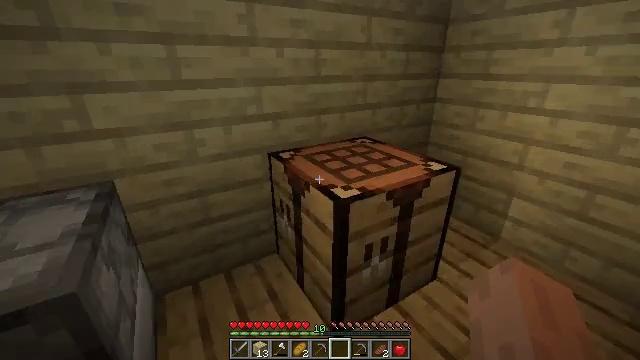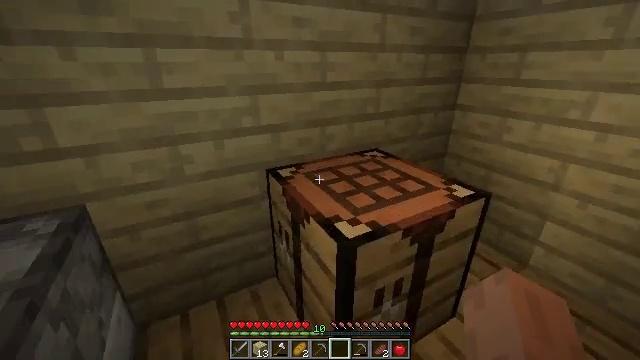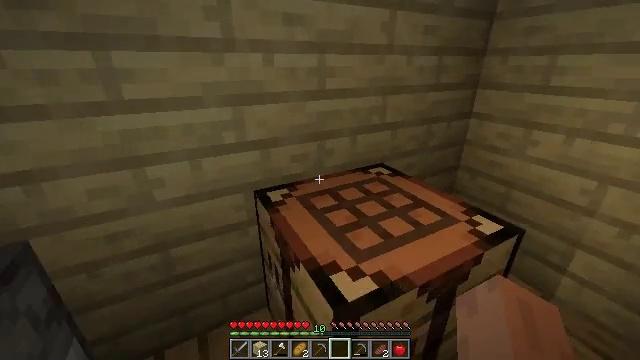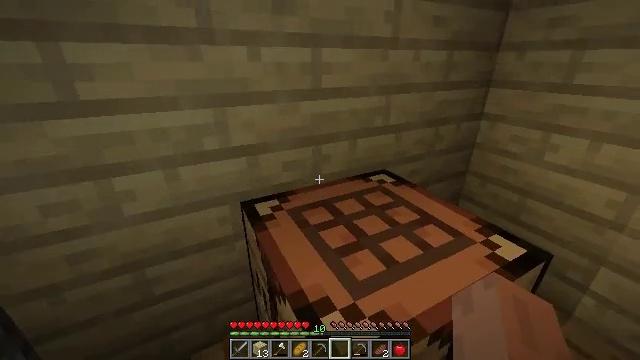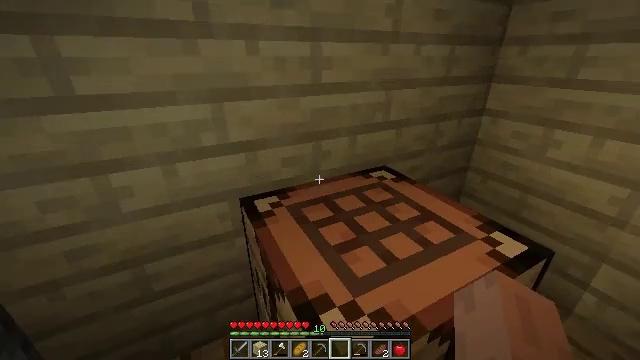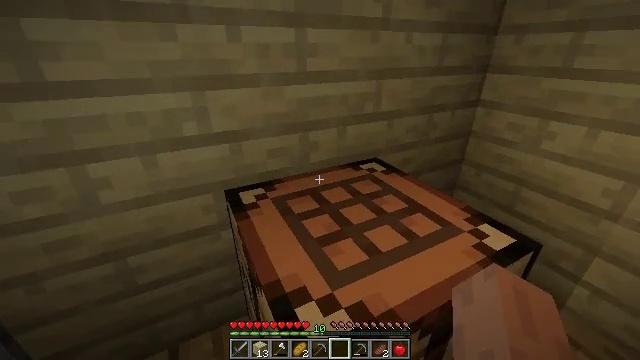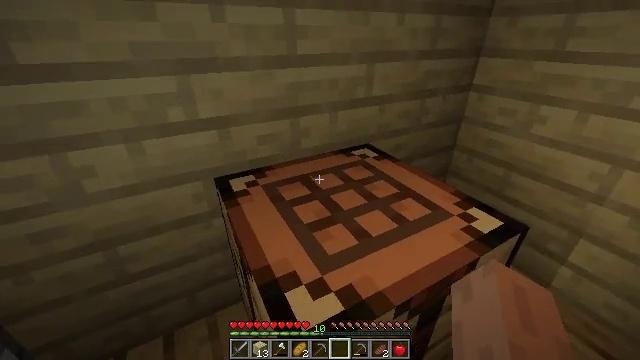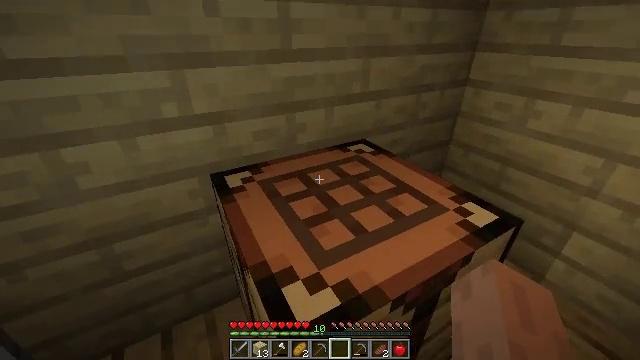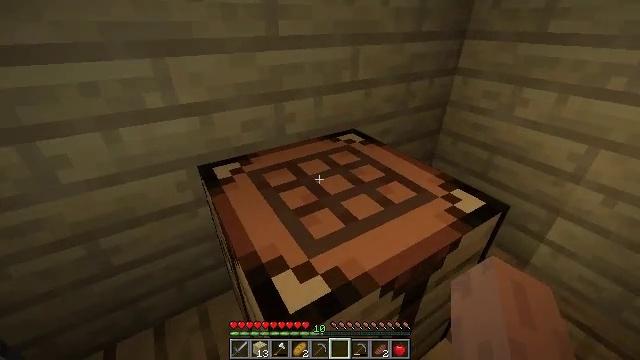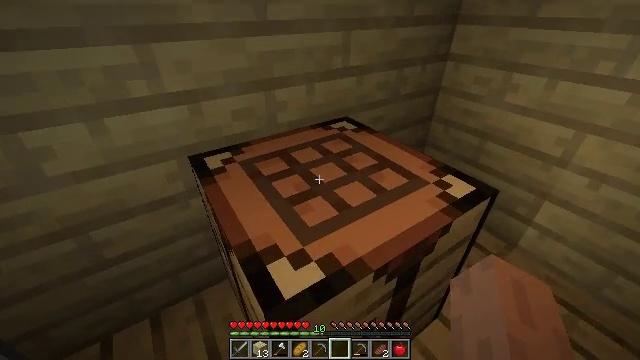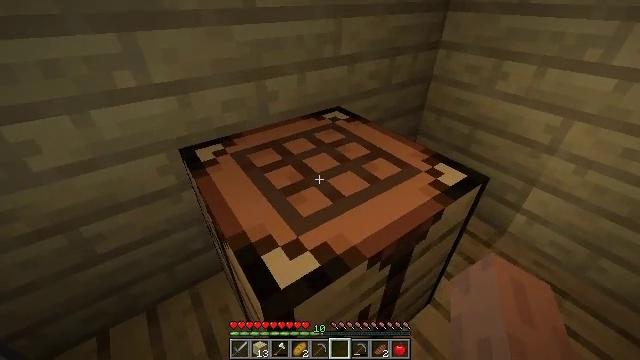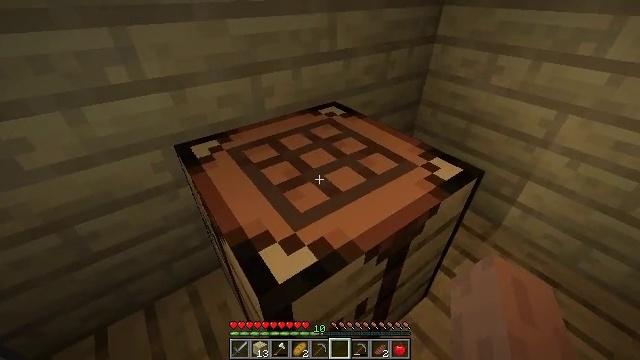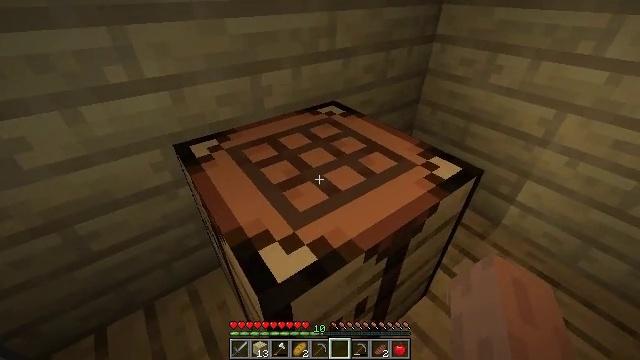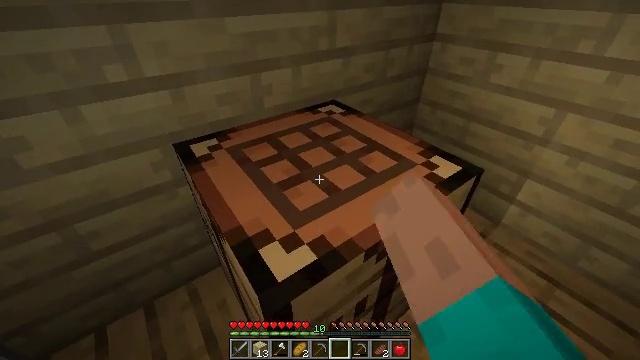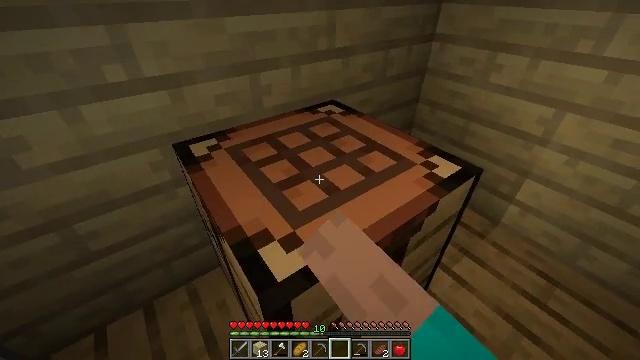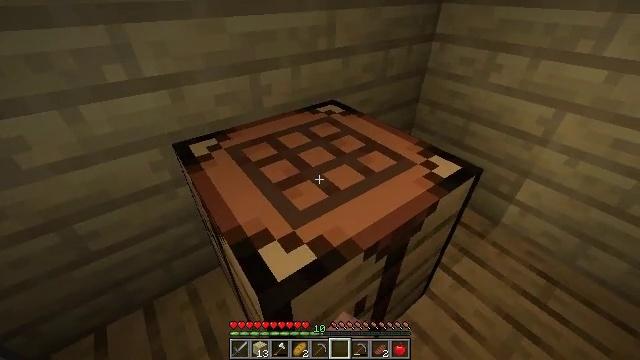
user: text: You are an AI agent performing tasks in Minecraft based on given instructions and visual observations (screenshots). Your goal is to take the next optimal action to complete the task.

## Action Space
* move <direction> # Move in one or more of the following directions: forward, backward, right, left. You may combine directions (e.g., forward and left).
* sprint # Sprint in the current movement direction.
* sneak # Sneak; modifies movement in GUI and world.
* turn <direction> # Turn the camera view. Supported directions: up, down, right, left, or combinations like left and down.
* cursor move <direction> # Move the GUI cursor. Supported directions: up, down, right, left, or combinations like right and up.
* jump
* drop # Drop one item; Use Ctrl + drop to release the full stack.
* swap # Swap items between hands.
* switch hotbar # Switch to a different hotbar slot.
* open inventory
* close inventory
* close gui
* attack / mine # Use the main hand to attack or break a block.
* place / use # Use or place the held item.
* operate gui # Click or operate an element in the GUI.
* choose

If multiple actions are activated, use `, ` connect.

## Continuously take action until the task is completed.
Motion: motion action
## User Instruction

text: Prepare to make shears using the crafting table.
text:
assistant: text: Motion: move forward, turn left
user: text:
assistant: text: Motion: move forward
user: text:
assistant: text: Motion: move forward
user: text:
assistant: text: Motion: no_op
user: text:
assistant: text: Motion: turn down
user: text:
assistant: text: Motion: turn right and down
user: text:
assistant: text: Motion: no_op
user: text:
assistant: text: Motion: turn right and down
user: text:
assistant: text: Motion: turn right and down
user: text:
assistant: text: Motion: turn right and down
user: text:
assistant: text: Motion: no_op
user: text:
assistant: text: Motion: use / place
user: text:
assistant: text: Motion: use / place
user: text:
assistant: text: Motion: use / place
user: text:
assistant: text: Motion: no_op
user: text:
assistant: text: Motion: no_op
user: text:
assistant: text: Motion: open gui
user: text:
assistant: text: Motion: no_op
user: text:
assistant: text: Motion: no_op
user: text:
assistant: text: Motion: no_op
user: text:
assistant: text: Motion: no_op
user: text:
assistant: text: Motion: no_op
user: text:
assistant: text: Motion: no_op
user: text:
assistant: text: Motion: no_op
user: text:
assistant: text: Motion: no_op
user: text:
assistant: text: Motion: no_op
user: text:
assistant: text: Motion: no_op
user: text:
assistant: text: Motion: no_op
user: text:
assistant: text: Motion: cursor move right
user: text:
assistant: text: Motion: cursor move right